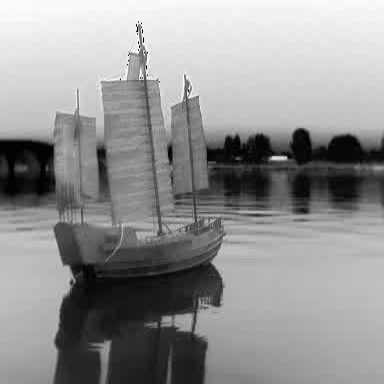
There is a sailboat in the infrared image.